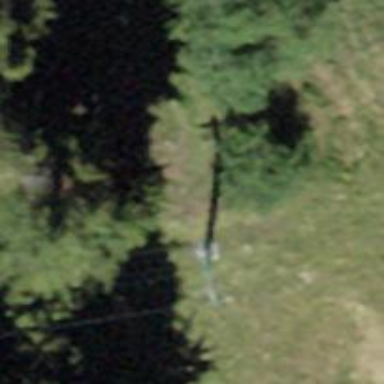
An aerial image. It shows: Pylon for aerialway.